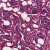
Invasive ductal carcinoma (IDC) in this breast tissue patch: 1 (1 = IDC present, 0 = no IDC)